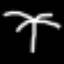
Label: palm tree